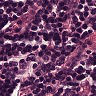
Metastatic tissue present: no